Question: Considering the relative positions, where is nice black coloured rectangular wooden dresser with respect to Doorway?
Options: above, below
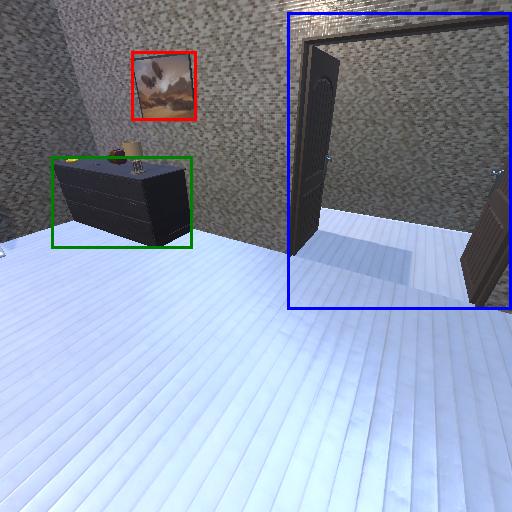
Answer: above